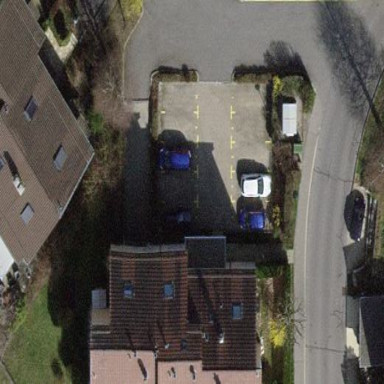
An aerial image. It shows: Street-side parking area.